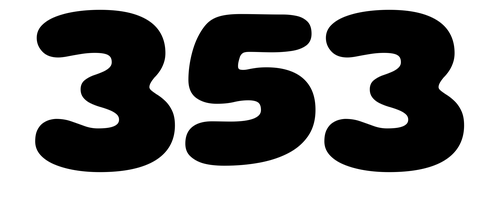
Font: Gluten_ExtraBold